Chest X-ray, PA view. Patient: 44 years old, sex M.
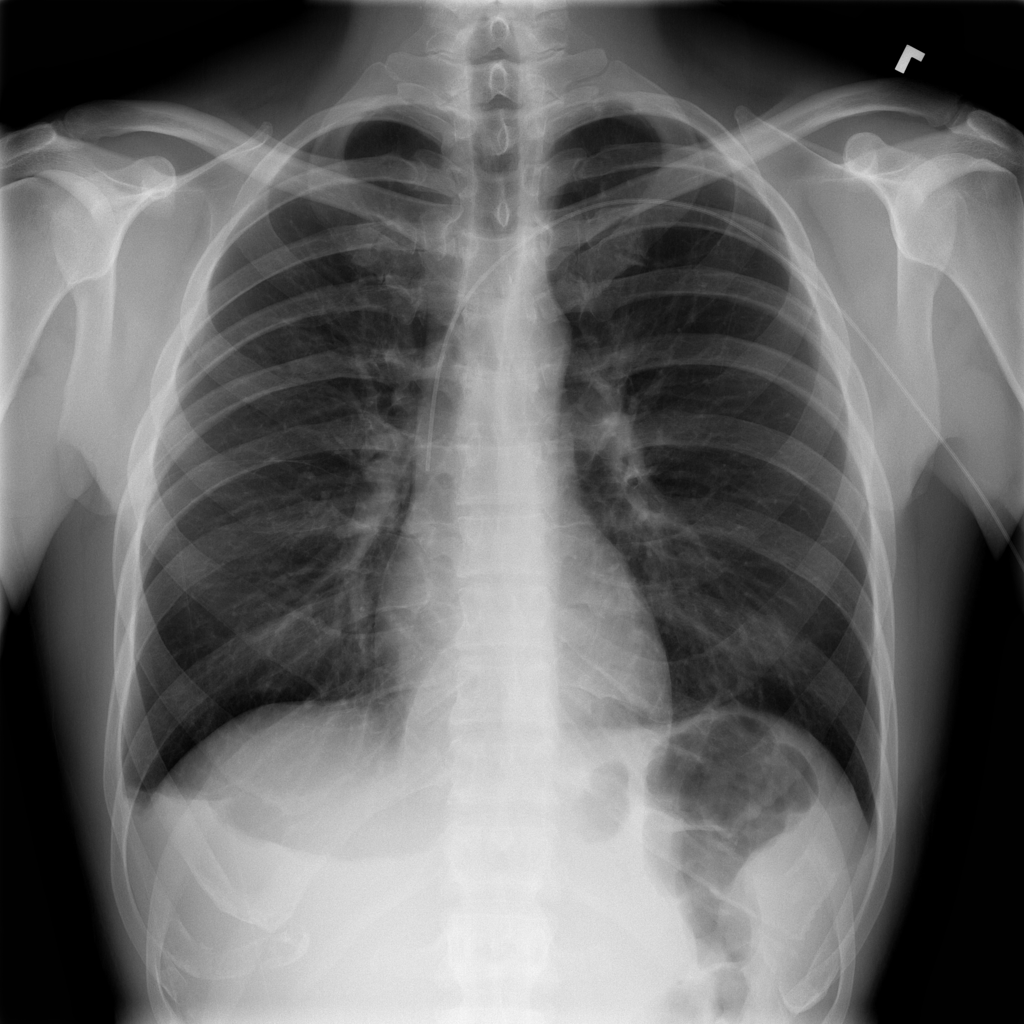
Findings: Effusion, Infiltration